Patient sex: F
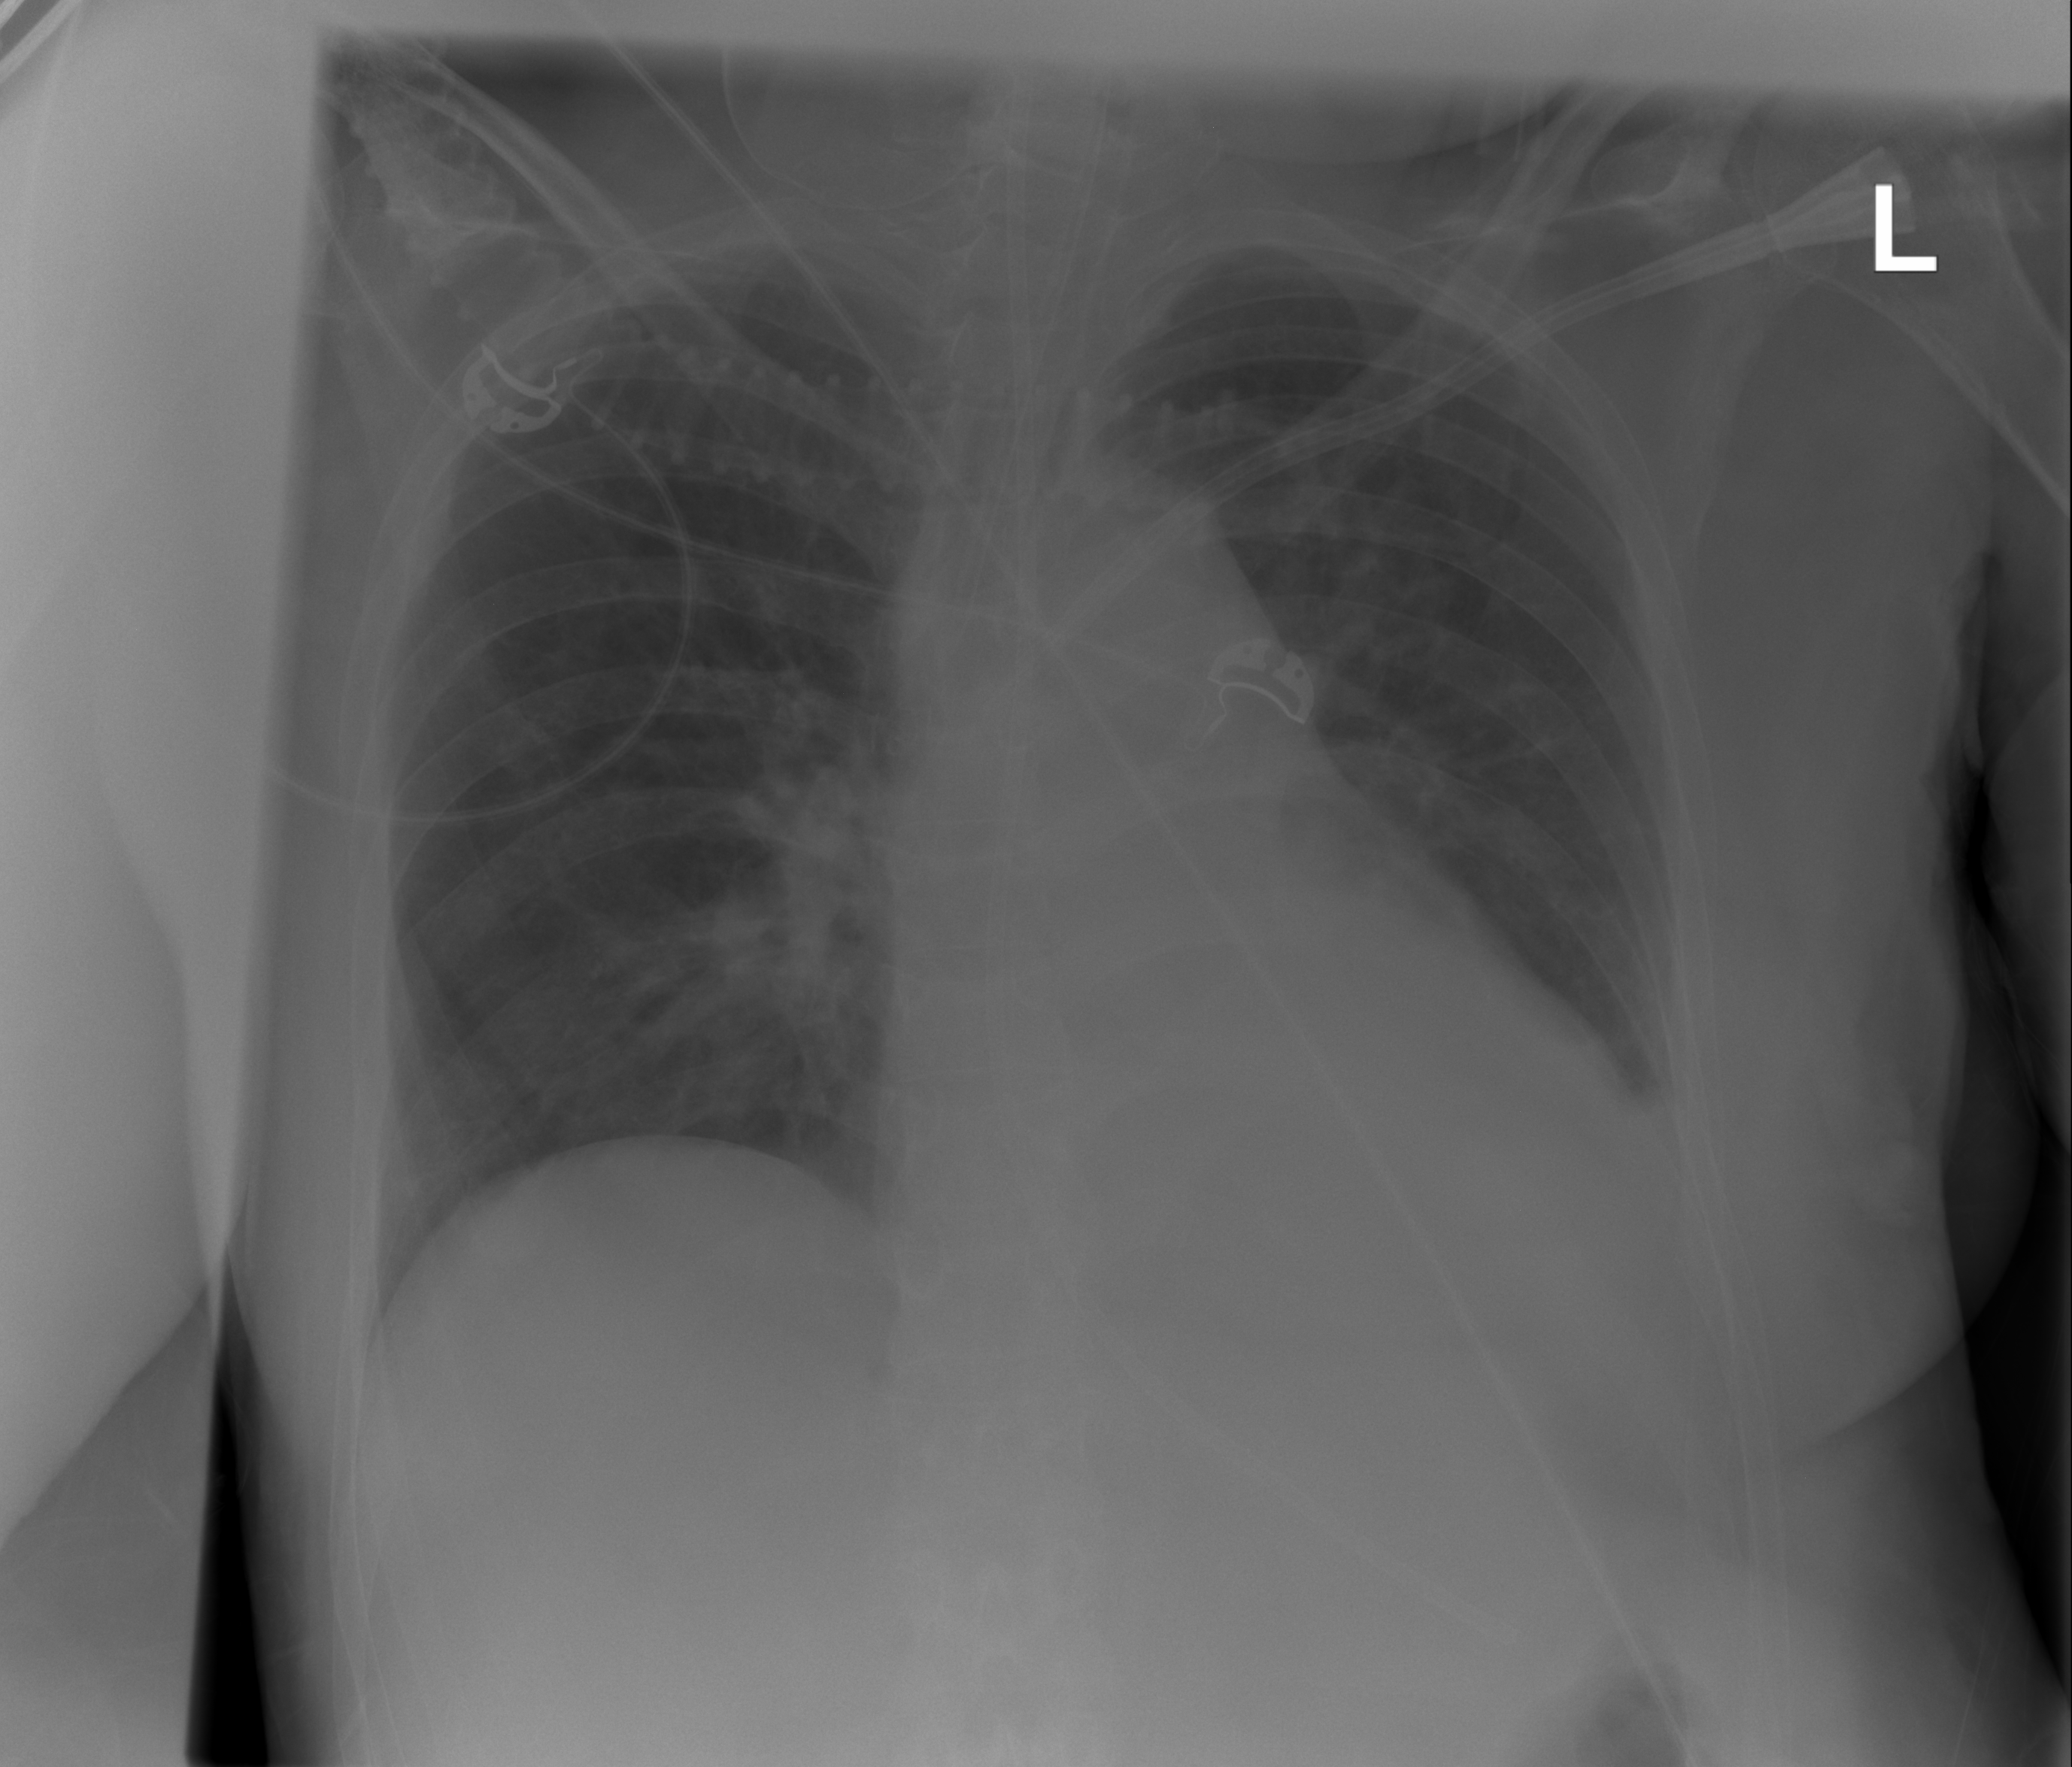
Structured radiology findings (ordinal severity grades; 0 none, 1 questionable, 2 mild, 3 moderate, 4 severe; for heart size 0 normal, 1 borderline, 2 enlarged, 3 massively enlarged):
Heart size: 2
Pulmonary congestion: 1
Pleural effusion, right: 0
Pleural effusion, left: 2
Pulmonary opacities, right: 0
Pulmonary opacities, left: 0
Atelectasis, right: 0
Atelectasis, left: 2